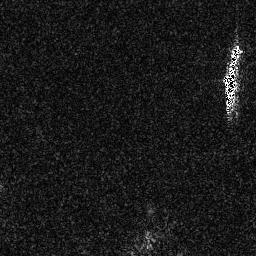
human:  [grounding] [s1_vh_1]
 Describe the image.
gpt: In the satellite image, there is  <ref>1 medium ship </ref> <box>[[85, 16, 95, 44, 0]]</box> located at right.